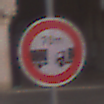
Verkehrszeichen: VerbotUnterschreitenMindestabstand
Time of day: SunriseSunset
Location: Outdoor (Urban)
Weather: Clear
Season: NotSpecified
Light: Natural